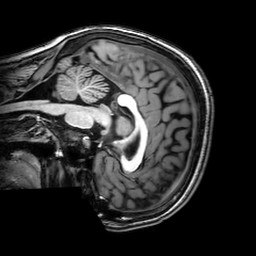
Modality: T1w
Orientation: sagittal
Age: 19
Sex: female
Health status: healthy
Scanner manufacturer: philips
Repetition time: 0.008122 s
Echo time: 0.00373 s